Question: I am creating a datalist formatted as a table using divs for the formatting. The problem is that the Header of the table is not lining up with the rest of the table.
If I remove the HeaderTemplate, it lines up properly. Any suggestions on how I can fix this?
My Datalist Aspx
'''
<asp:DataList ID="Table1" runat="server" RepeatColumns="1" CellSpacing="1" RepeatLayout="Table">
<HeaderTemplate>
<div class="Table">
<div class="Heading">
<div class="Cell">
<p>Heading 1</p>
</div>
<div class="Cell">
<p>Heading 2</p>
</div>
<div class="Cell">
<p>Heading 3</p>
</div>
<div class="Cell">
<p>Heading 4</p>
</div>
<div class="Cell">
<p>Heading 5</p>
</div>
<div class="Cell">
<p>Heading 6</p>
</div>
<div class="Cell">
<p>Heading 7</p>
</div>
</div>
</HeaderTemplate>
<ItemTemplate>
<div class="Row">
<div class="Cell">
<p>Row 1 Column 1</p>
</div>
<div class="Cell">
<p>Row 1 Column 2</p>
</div>
<div class="Cell">
<p>Row 1 Column 3</p>
</div>
<div class="Cell">
<p>Row 1 Column 4</p>
</div>
<div class="Cell">
<p>Row 1 Column 5</p>
</div>
<div class="Cell">
<p>Row 1 Column 6</p>
</div>
<div class="Cell">
<p>Row 1 Column 7</p>
</div>
</div>
</div>
</ItemTemplate>
</asp:DataList>
'''
My CSS
'''
.Table
{
display: table;
}
.Heading
{
display: table-row;
font-weight: bold;
text-align: center;
}
.Row
{
display: table-row;
}
.Cell
{
display: table-cell;
border: solid;
border-width: thin;
padding-left: 5px;
padding-right: 5px;
}
'''
Screenshot of the problem

Note: I appreciate any alternative suggestions, but using a Datalist formatted as a table using Divs absolutely with no tables in it is a hard/unchangeable requirement that is completely out of my hands.
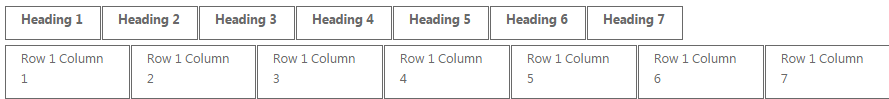
Answer: i hope to help, with this <URL>, although it would be best to put a main div and that contains the elements that form the table
'''
.Table {
display: table;
width:100% !important;
}
.Heading {
display: table-row;
font-weight: bold;
text-align: center;
}
.Row {
display: table;
width:100% !important;
}
.Cell {
display: table-cell;
border: solid;
border-width: thin;
padding-left: 5px;
padding-right: 5px;
}
'''